Question: Just updated to DartEditor M4 and somehow 'Pub' related functions just stop working :( :(
'''
Dart Editor version 0.4.7_r21548
Dart SDK version 0.4.7.1_r21548
Linux alex 3.5.0-27-generic #46-Ubuntu SMP Mon Mar 25 19:58:17 UTC 2013 x86_64 x86_64 x86_64 GNU/Linux
'''
I was used to right-click on 'pubspec.yaml' file and choose 'Pub update' but now it just bark at me with error:
'''
Please select a pubspec.yaml before running pub.
'''

The same error (?) I get if I click on 'Tools > Pub update' and even if I double click on 'pubspec.yaml' I see the window on screen it still says 'Please select...'
Is there something wrong in my Dart Editor ? Should I re-install it ?
---
# Update
---
It was fixed in:
'''
Dart Editor version 0.4.7_r21658
Dart SDK version 0.4.7.5_r21658
'''
---
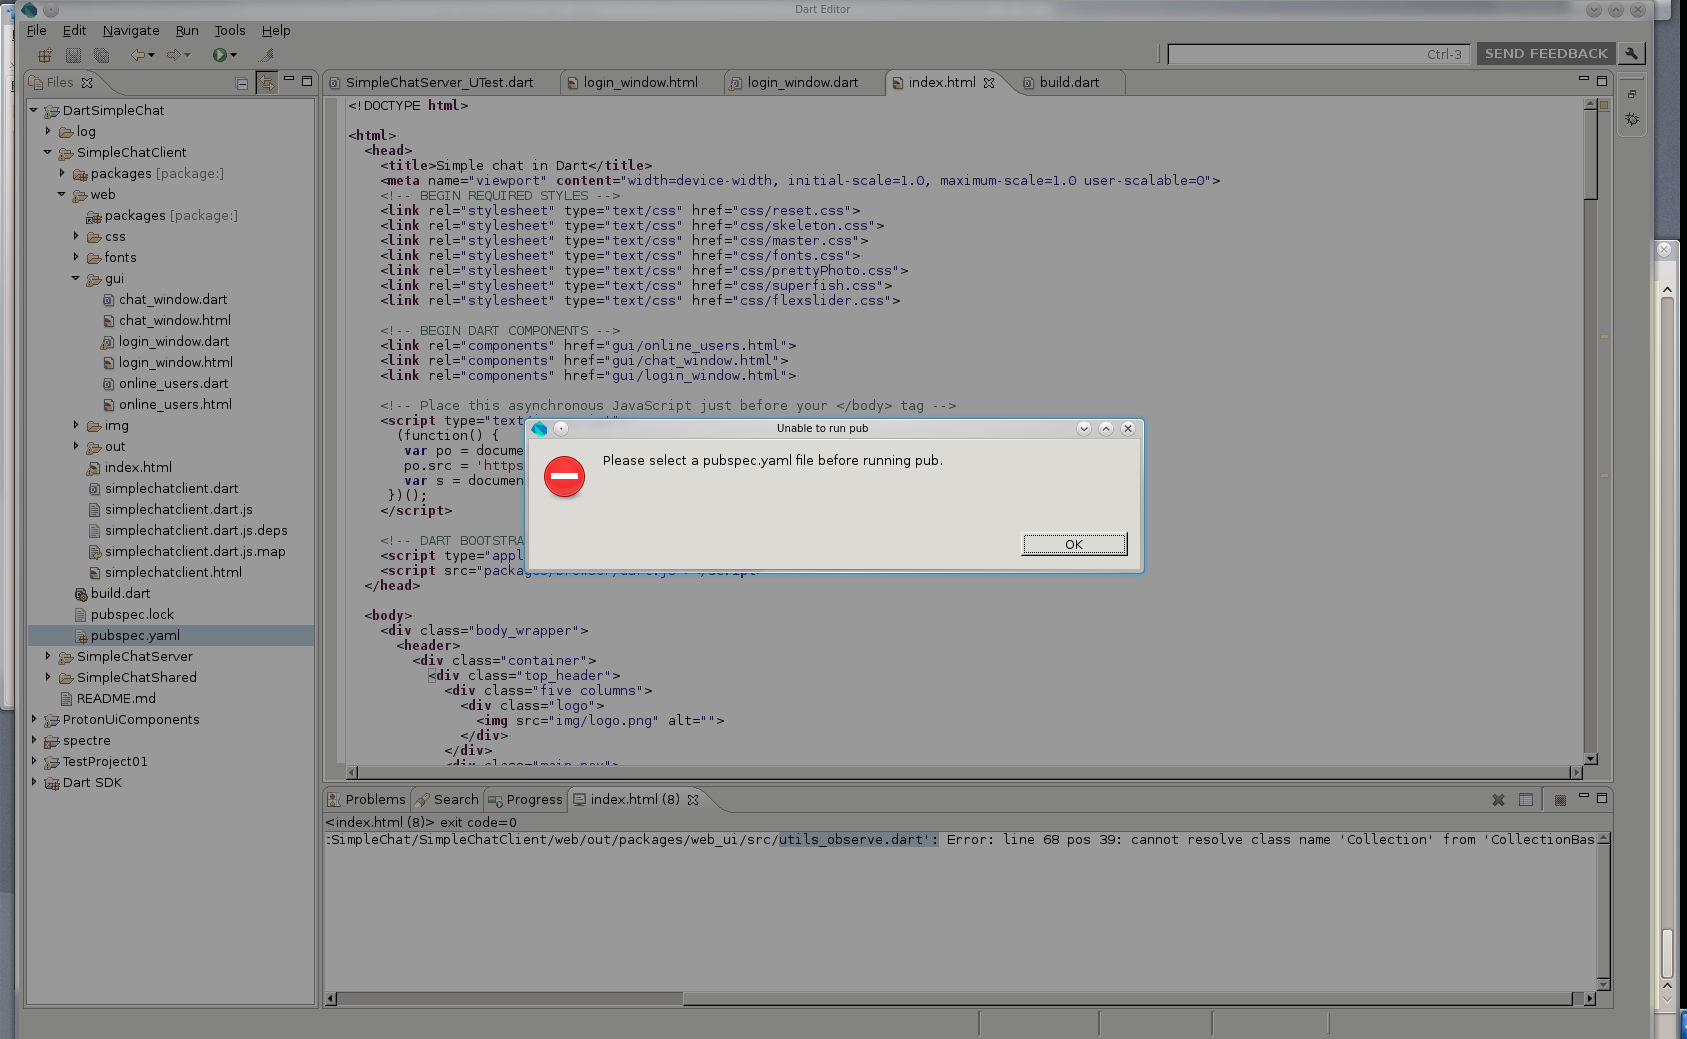
Answer: have the same problem,
after some discussing in the dart forum I opened the following issue:
<URL>